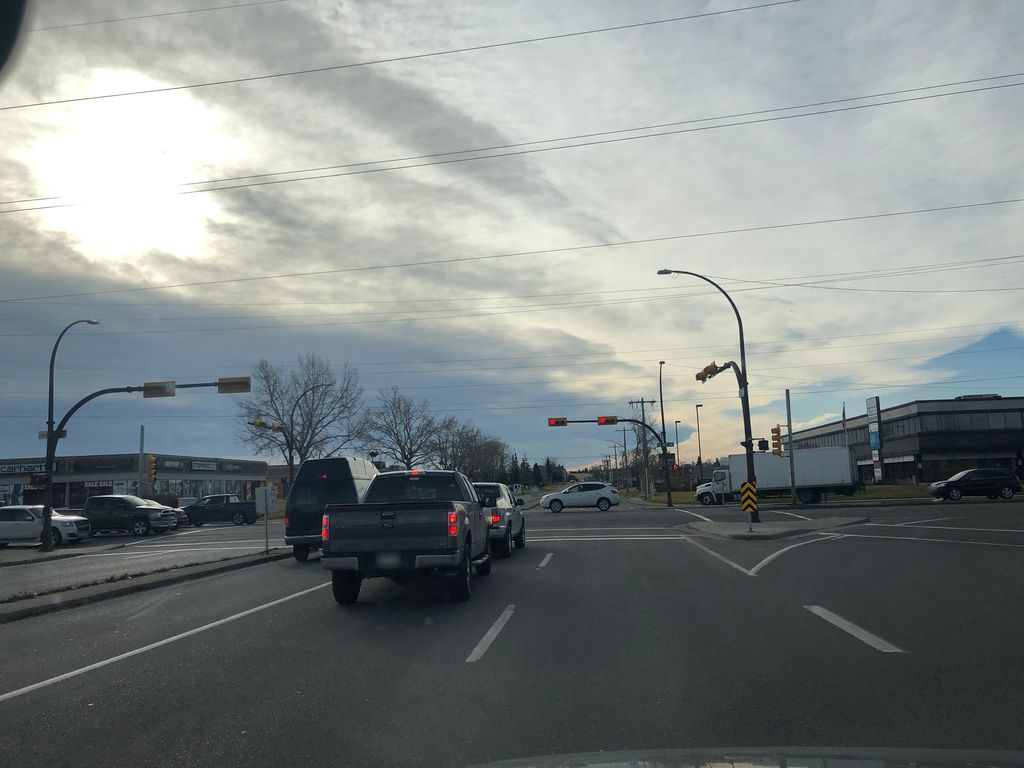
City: calgary